Interaction volume radius: 10 \u00c5
Interaction volume height: 10 \u00c5
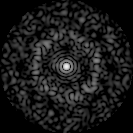
Disorder parameter: 0.8503